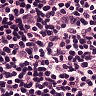
Metastatic tissue present: no